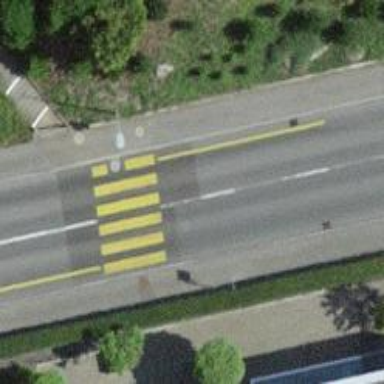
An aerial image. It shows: Uncontrolled zebra crossing with zebra markings.